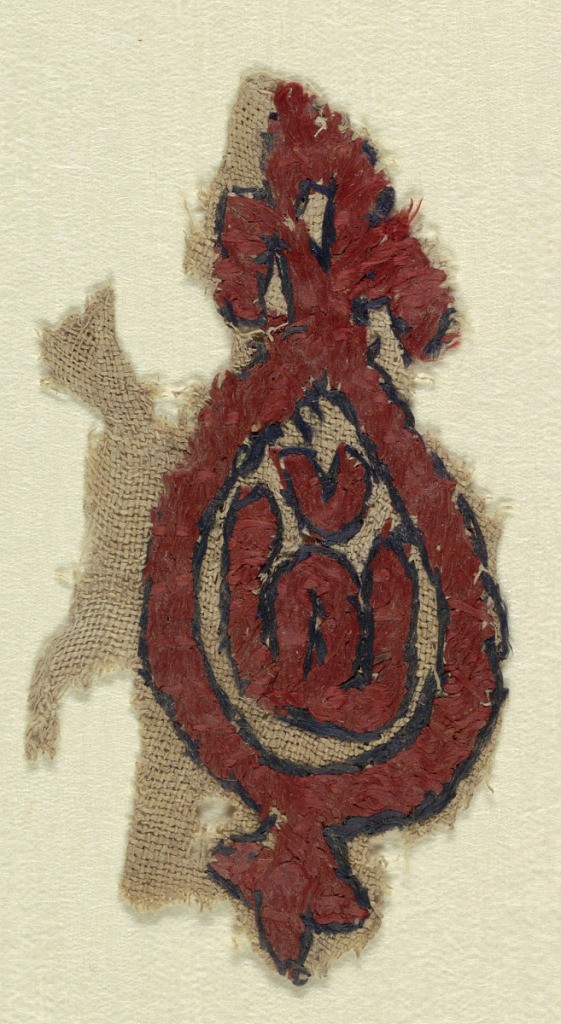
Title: Fragment
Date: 13th century
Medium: silk on linen Technique: embroidered
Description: Fragment of a small embroidered pendant in blue and red silk on linen.